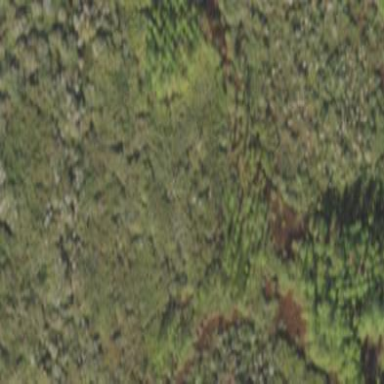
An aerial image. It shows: Forest area dominated by needle-leaved trees.